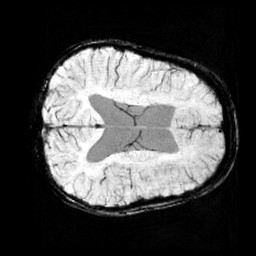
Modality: minIP
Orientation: axial
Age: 9
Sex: male
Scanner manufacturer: siemens
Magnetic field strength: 3 T
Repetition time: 0.027 s
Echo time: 0.02 s